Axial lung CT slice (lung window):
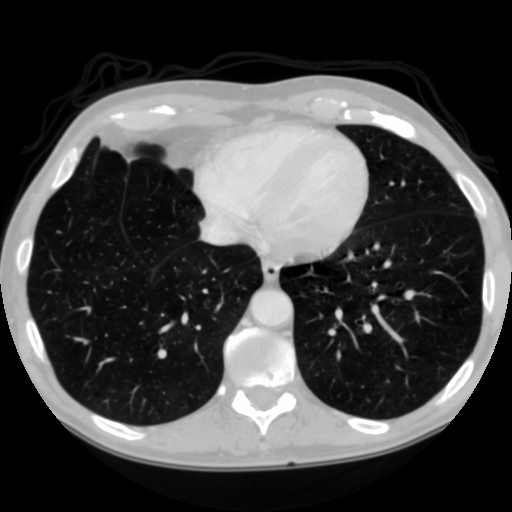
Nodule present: no